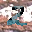
Label: 2